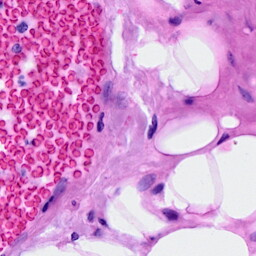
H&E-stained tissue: Breast